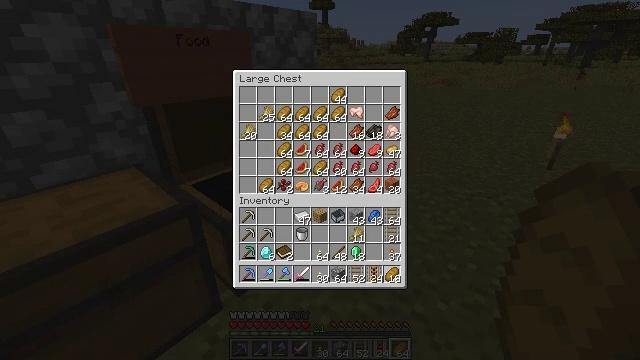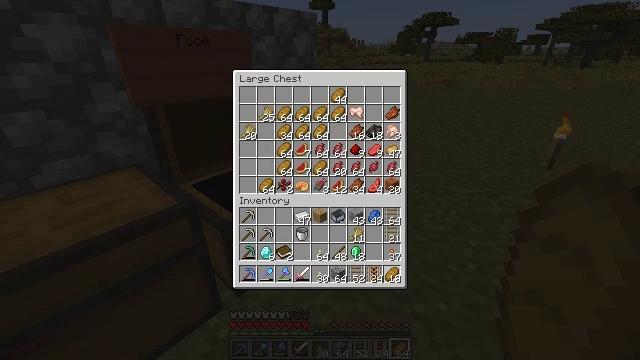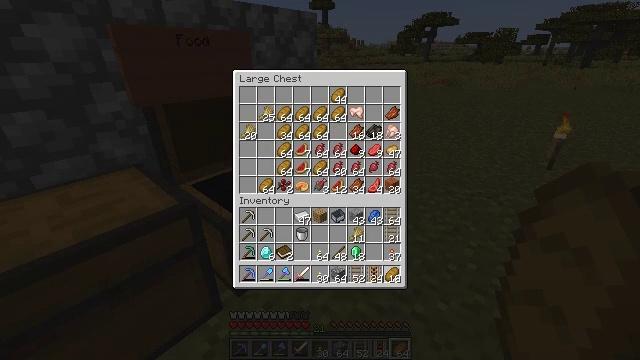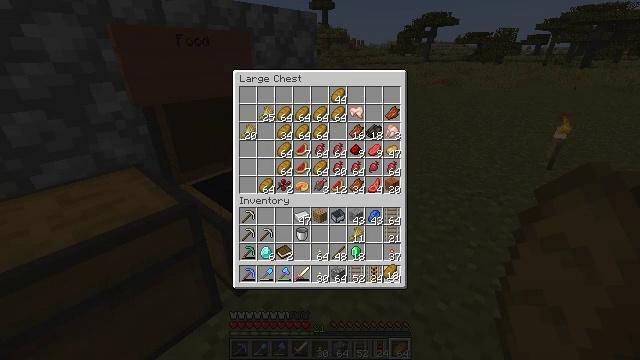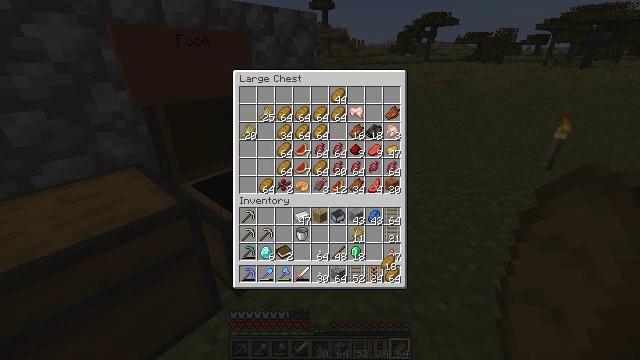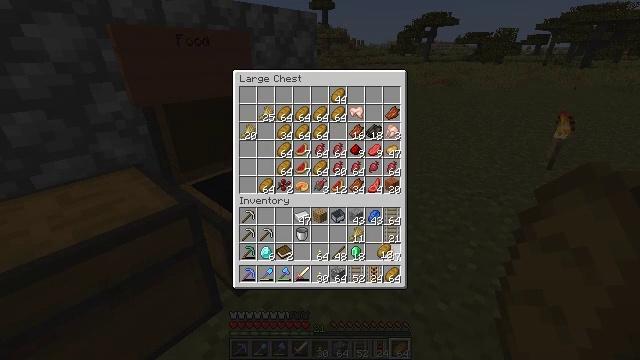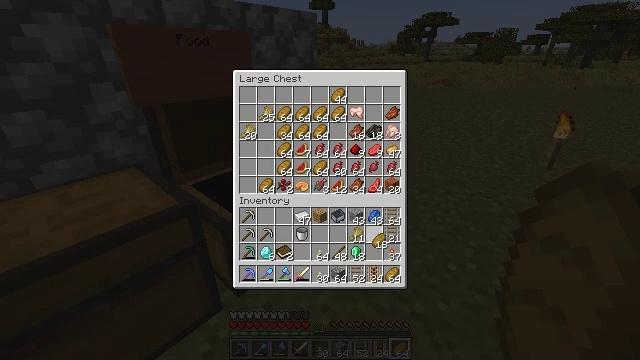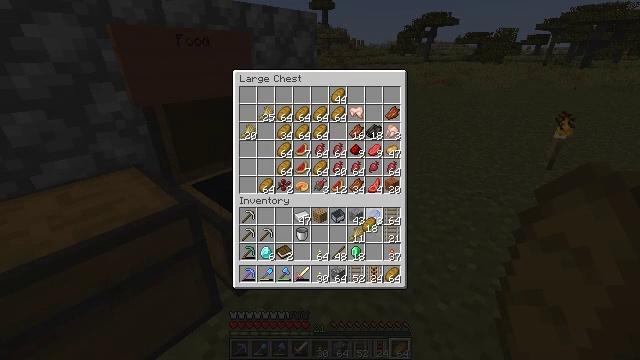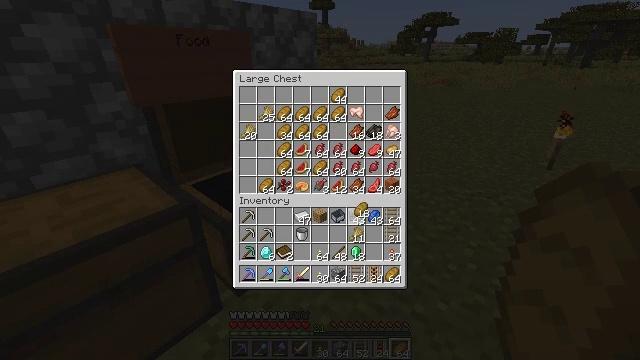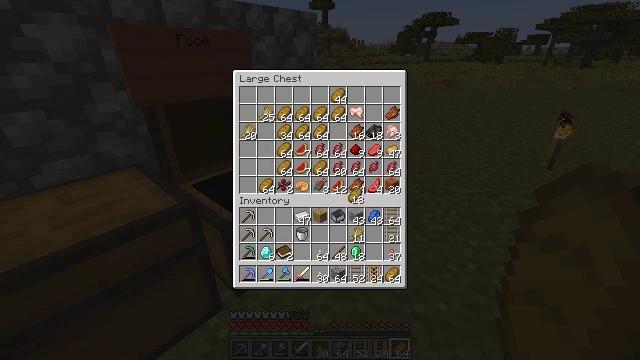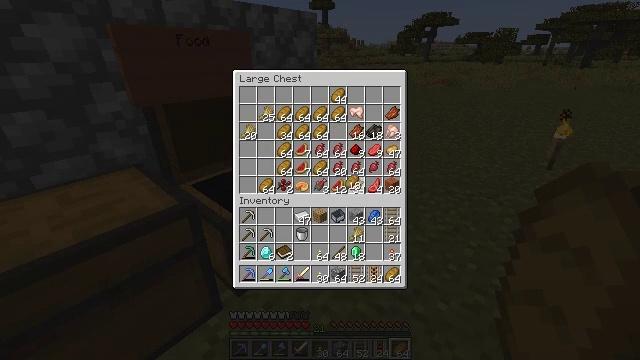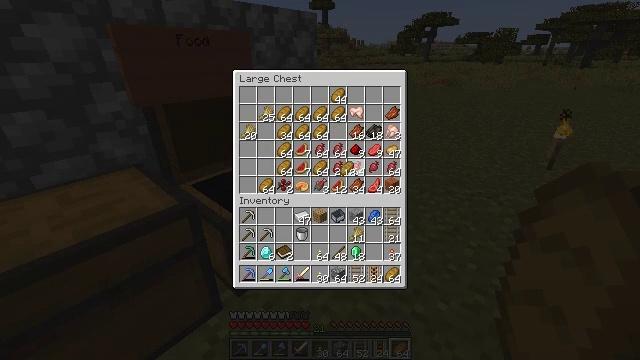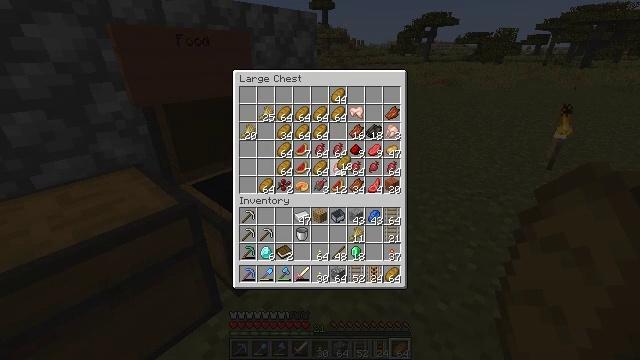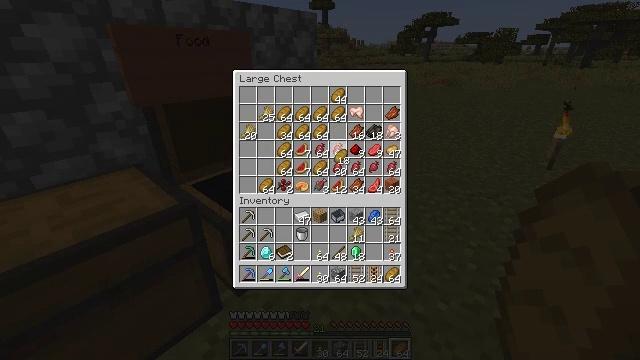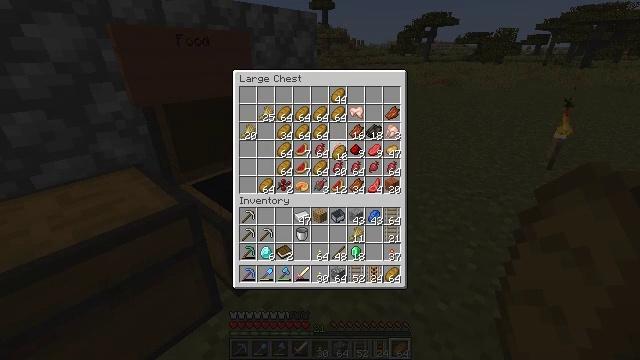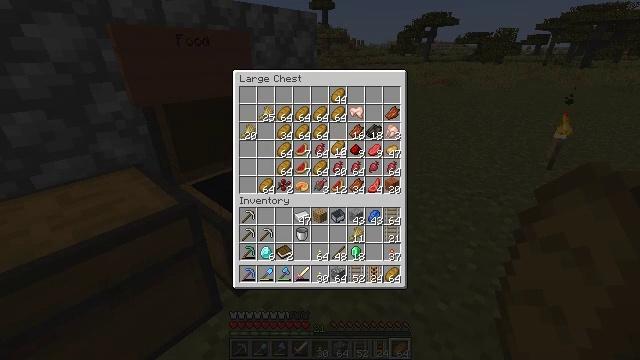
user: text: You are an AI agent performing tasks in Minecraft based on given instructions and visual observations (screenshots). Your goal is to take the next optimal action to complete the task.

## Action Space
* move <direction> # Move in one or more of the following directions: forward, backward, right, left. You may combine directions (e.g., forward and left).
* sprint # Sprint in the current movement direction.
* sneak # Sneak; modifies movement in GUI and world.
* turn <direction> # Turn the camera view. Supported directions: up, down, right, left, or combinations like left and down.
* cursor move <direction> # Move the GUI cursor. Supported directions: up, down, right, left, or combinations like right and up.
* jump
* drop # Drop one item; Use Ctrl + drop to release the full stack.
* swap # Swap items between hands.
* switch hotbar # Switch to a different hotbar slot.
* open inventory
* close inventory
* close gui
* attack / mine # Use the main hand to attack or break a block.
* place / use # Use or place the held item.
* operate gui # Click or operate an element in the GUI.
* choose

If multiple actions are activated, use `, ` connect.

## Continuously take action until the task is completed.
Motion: motion action
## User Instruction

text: Harvest sugar cane from the plant.
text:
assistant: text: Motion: no_op
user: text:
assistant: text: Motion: no_op
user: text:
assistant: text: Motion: no_op
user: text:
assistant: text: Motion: cursor move up
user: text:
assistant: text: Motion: cursor move up
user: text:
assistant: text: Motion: cursor move up
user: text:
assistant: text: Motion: cursor move left and up
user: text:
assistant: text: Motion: cursor move left and up
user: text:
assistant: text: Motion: cursor move up
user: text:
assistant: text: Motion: cursor move up
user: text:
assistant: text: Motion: cursor move up
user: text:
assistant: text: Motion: no_op
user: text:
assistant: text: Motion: no_op
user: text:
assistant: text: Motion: no_op
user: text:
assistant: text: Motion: no_op
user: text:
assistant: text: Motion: no_op
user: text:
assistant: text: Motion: no_op
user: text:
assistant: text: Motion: no_op
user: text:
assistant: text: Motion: no_op
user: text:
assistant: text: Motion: no_op
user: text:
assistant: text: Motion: no_op
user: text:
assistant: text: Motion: no_op
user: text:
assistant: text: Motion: operate gui
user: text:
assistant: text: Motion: operate gui
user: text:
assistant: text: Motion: operate gui
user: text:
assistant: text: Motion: no_op
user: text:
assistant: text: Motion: no_op
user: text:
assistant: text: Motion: no_op
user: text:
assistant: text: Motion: no_op
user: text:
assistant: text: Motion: no_op